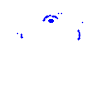
Particle: kaon